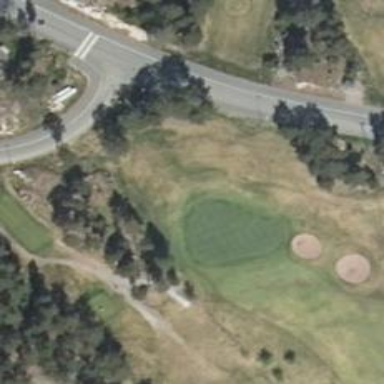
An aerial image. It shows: View of golf hole.